Field crop: maize
Growth stage: 2
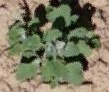
Species: chenopodium